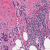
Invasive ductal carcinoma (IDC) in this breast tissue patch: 0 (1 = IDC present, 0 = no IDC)